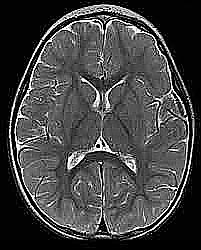
Label: notumor